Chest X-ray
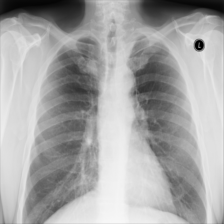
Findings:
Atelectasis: negative
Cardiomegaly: negative
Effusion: negative
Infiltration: positive
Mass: negative
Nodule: positive
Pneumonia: negative
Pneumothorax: negative
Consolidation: negative
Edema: negative
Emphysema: negative
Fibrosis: negative
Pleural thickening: negative
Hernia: negative